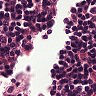
Metastatic tissue present: no